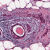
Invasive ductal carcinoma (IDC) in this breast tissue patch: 1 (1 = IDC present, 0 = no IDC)